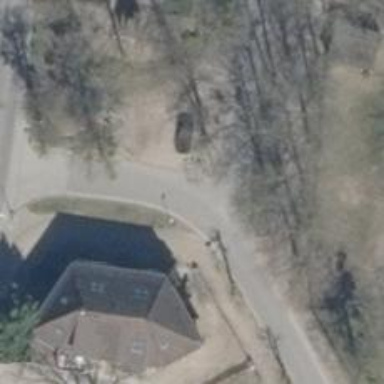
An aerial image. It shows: Residential road with asphalt surface and separate sidewalk.